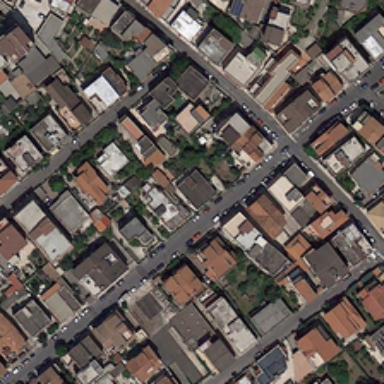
Many houses were built on both sides of the road .